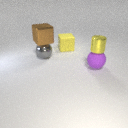
large purple rubber sphere below small yellow metal cylinder